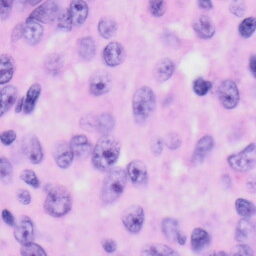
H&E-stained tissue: Skin